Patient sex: M
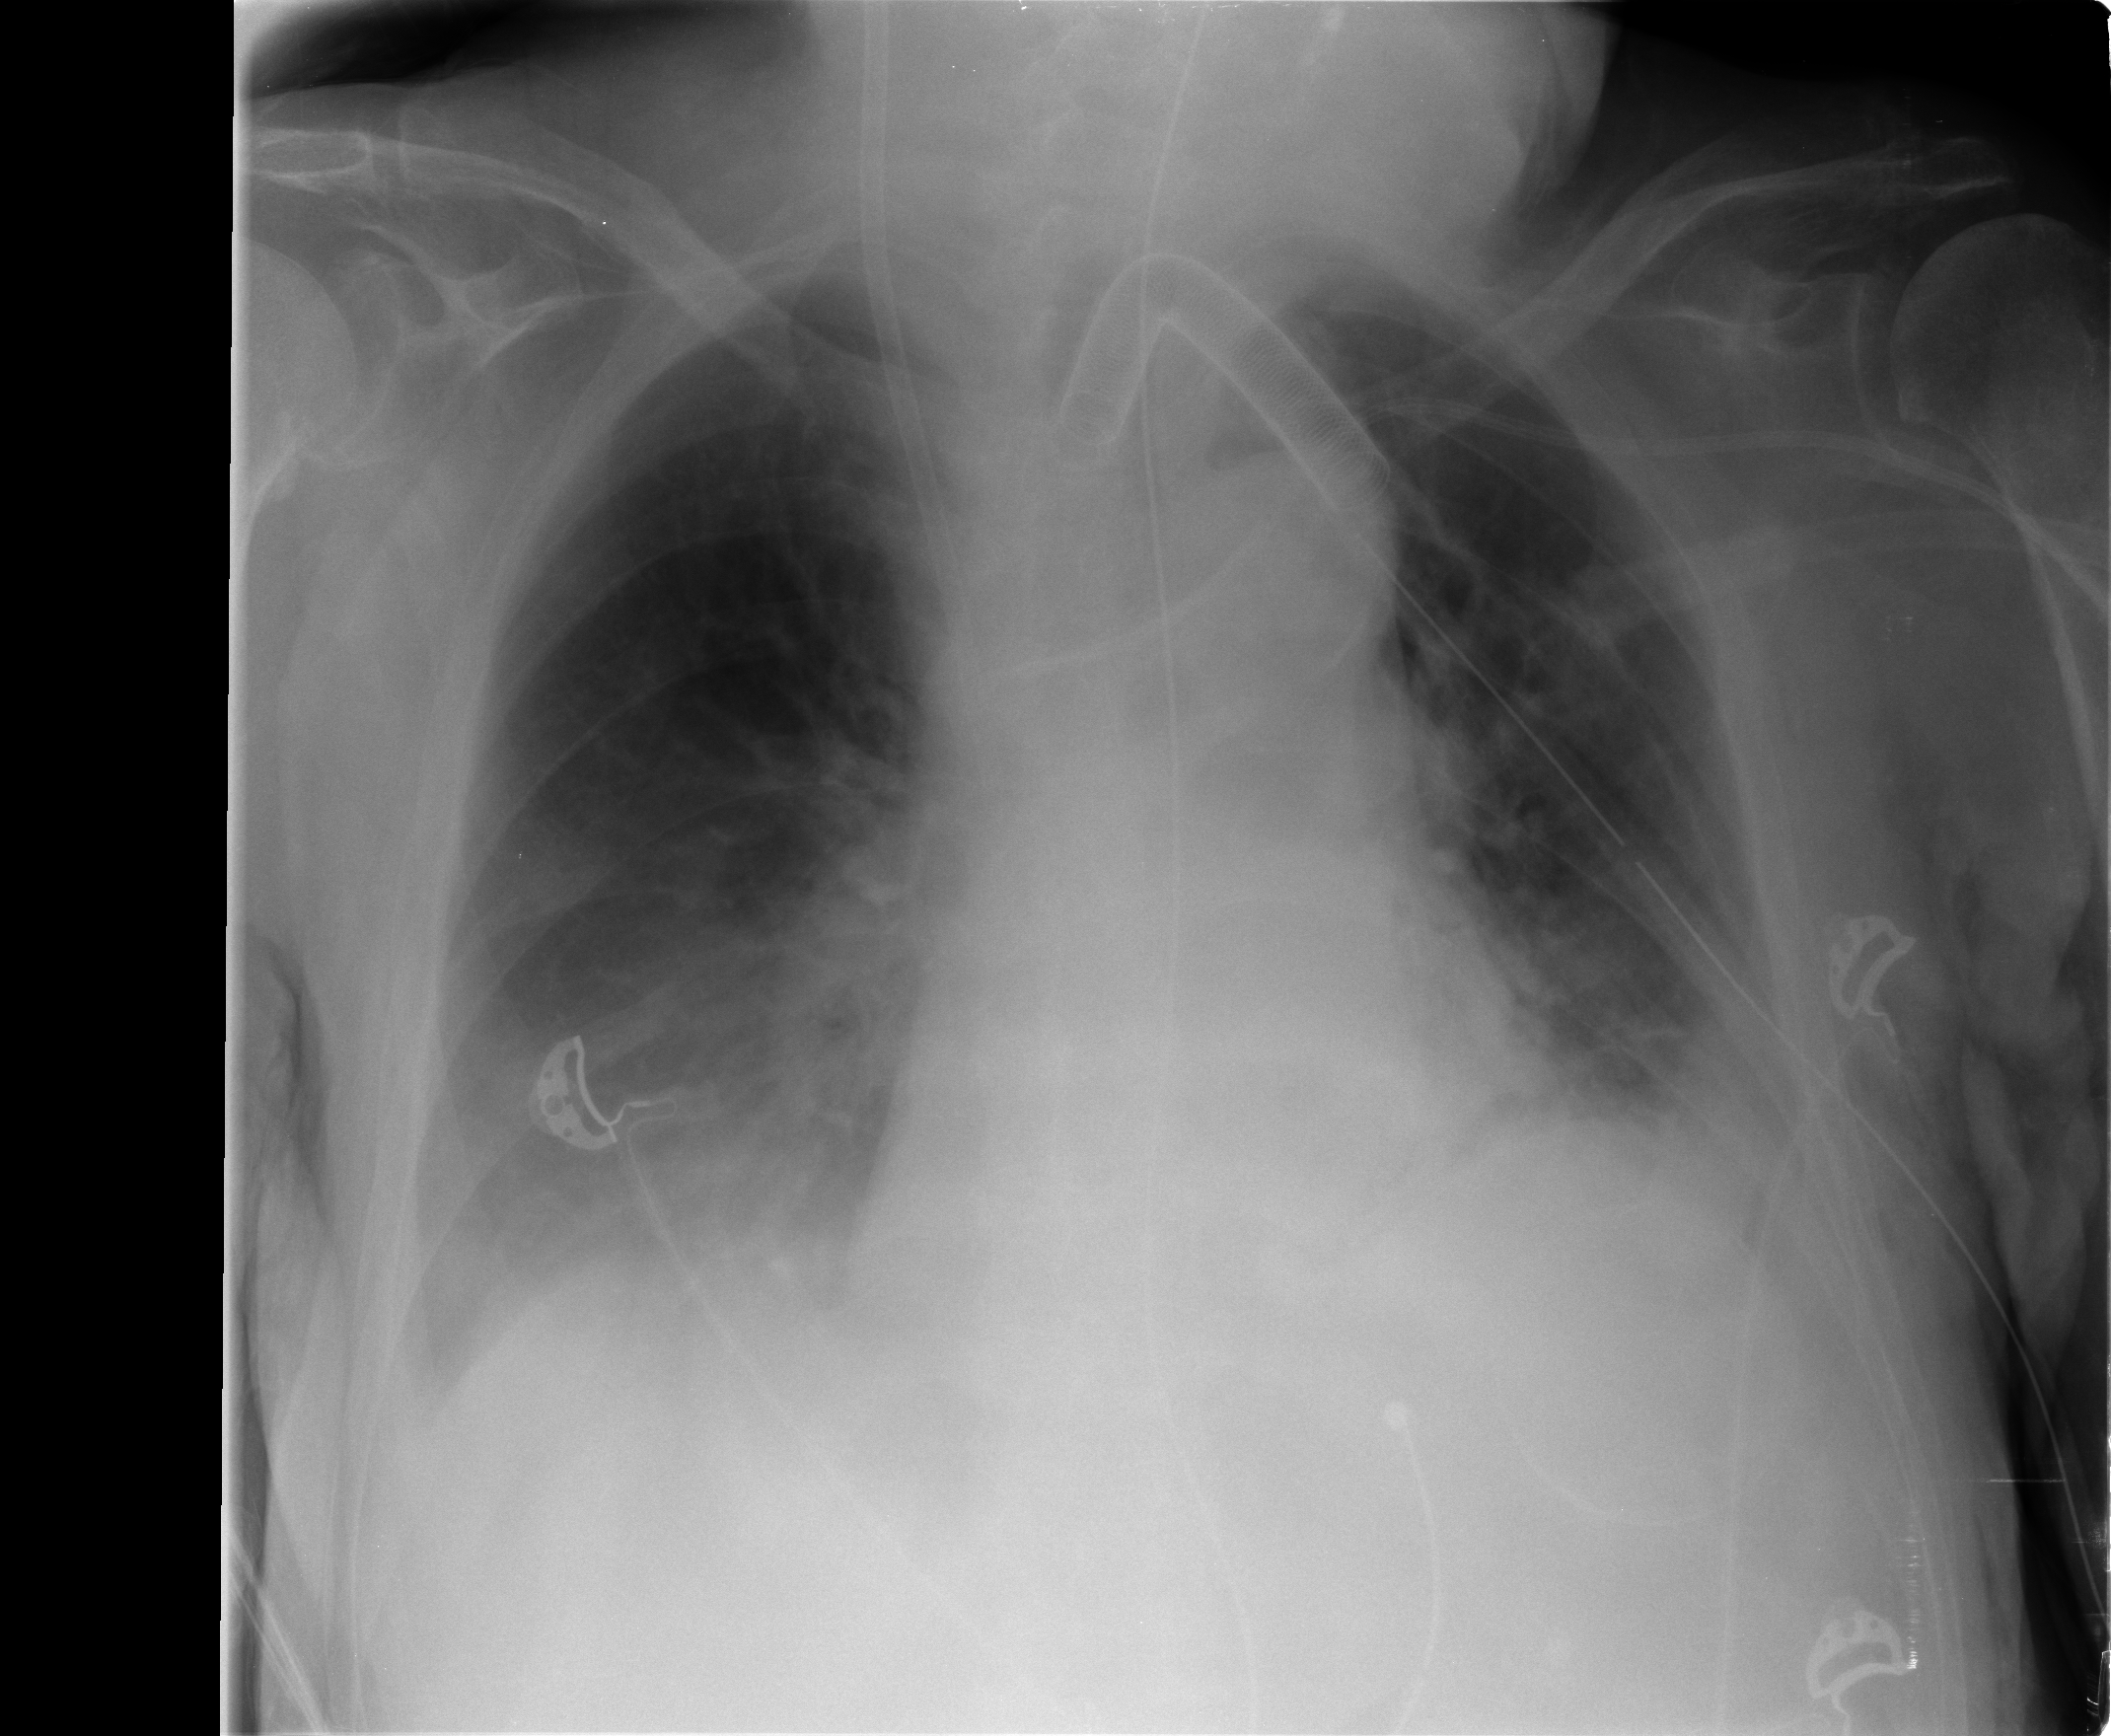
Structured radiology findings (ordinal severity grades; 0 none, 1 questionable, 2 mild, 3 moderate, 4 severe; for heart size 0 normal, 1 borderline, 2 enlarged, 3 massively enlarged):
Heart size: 0
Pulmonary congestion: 1
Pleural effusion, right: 2
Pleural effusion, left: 2
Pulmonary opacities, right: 0
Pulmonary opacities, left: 2
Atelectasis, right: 2
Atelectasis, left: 2